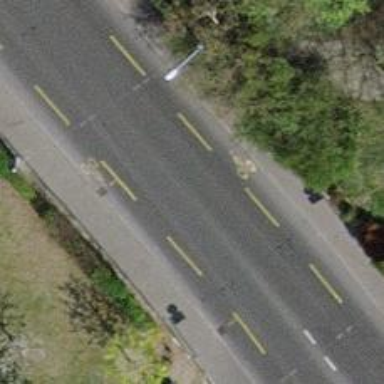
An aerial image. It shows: Tertiary road with asphalt surface and cycle lane. Trolley wires are present along the road.